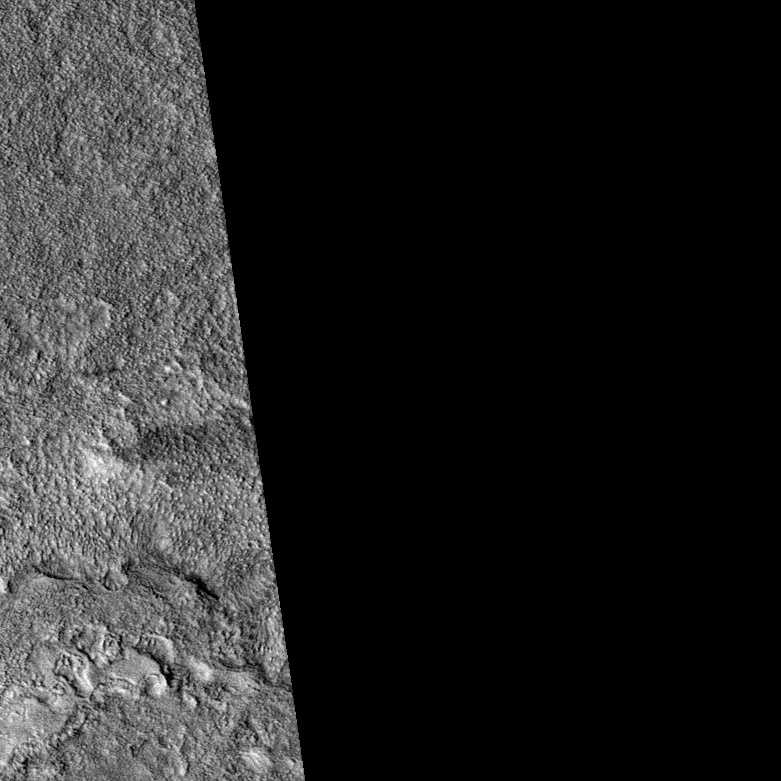
Label: dustdevil